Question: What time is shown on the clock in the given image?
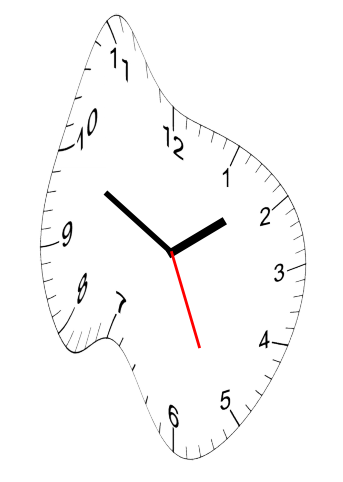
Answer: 01:49:26